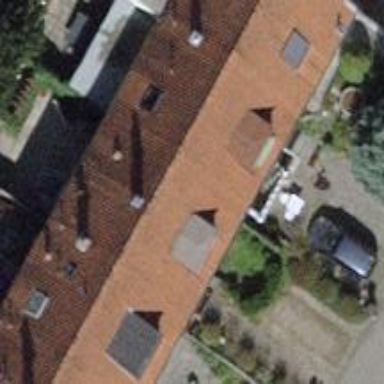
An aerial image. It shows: Gabled building with roof tiles oriented across.